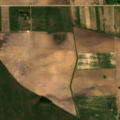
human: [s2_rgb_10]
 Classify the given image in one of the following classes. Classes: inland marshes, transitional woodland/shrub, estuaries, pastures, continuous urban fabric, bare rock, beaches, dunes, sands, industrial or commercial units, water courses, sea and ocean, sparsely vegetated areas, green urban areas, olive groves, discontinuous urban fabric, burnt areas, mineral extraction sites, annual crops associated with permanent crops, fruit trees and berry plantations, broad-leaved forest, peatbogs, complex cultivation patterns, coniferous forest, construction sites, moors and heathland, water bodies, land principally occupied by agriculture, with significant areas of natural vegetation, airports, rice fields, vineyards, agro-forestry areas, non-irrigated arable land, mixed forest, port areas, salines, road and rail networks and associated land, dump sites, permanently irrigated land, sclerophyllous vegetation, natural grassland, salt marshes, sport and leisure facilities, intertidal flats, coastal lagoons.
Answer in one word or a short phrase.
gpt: non-irrigated arable land, complex cultivation patterns